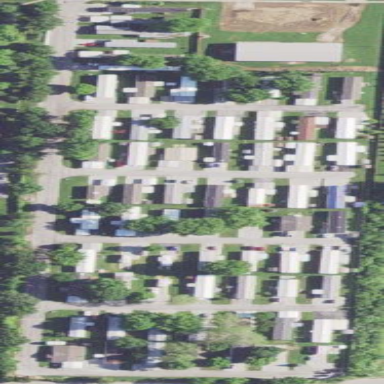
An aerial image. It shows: Residential area known as trailer park.